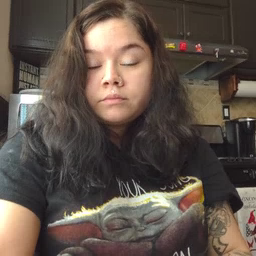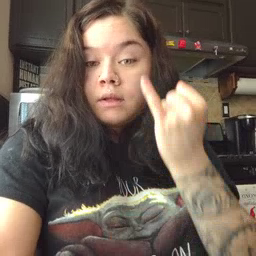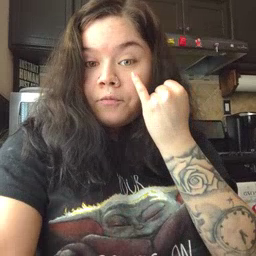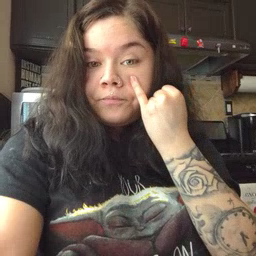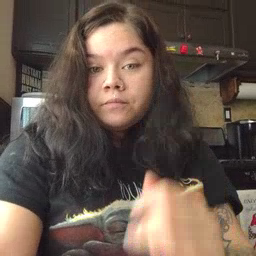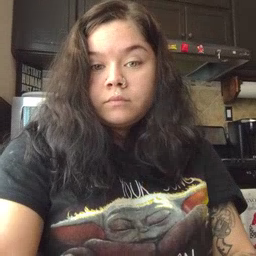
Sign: if